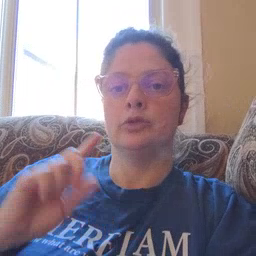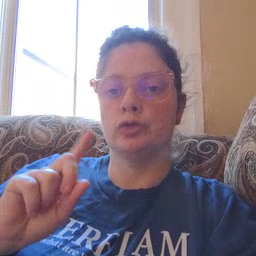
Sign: where